Question: How can I avoid the the browser form-resubmission alert?

This question seems to have been discussed a lot here on SO, for example:
- <URL>
What I do not get from the previous discussion, is how I can use the posted data and incorporate it into the html. The previous links discuss how to use the php header function to send a 'get' request to itself. But when sending this 'get' request, the posted data will no longer be available to the new page, (since we cannot use the php post method..)
I would like to do this without using the 'php' or 'javascript' session storage technique (or saving the posted data to a temporary mySQL database).
For a simple example:
'''
<html>
<body>
<form action="post.php" method="post">
User name: <input type="text" name="user"><br>
<input type="submit" value="Submit">
</form>
</body>
</html>
'''
where 'post.php' is:
'''
<html>
<body>
<?php
echo "<p>".$_POST['user']."</p>";
?>
</body>
</html>
'''
Pressing in google chrome on the second page brings up the alert.
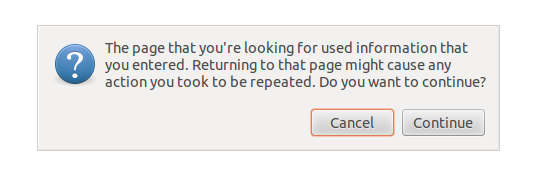
Answer: Do a redirect from 'post.php'. Save data in session or in database and retrieve from redirect page.
Example Scenario:
- - '$id'- 'header('Location: result.php?user_id='.$id);'-